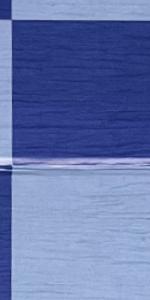
Label: Empty